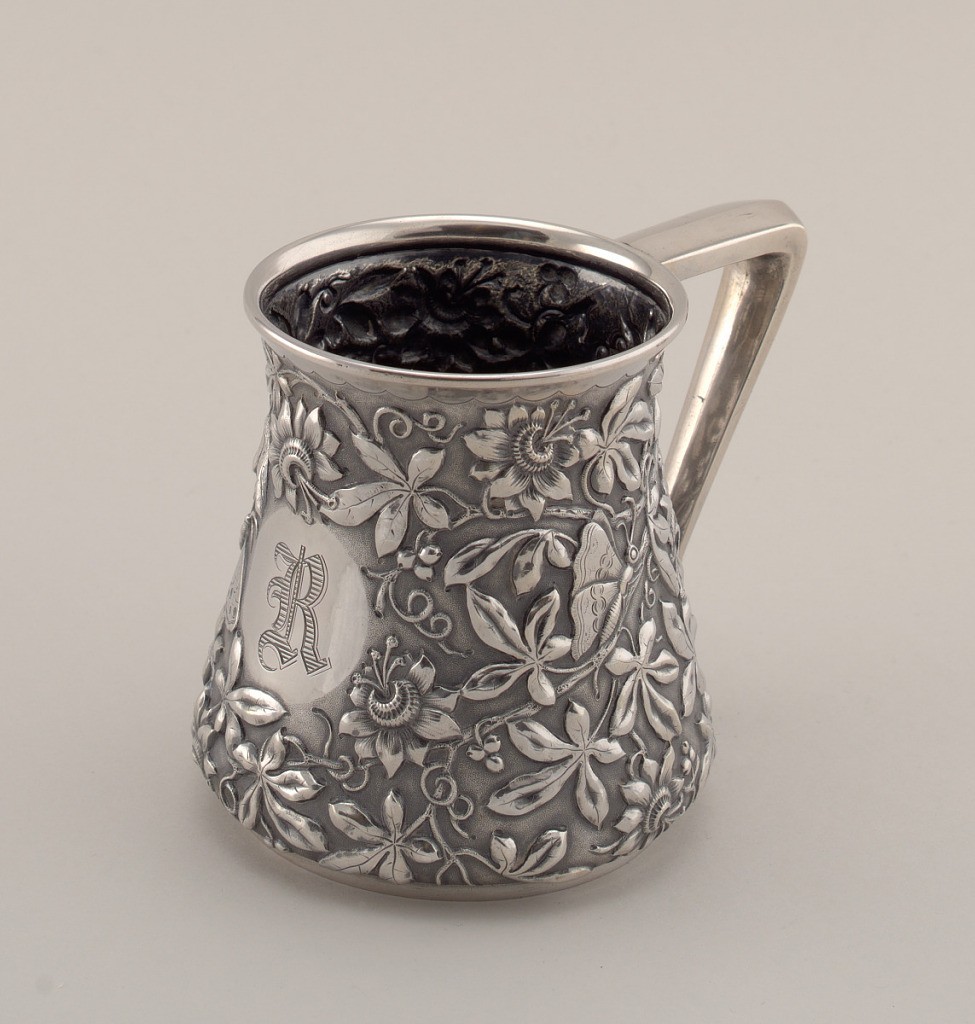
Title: Mug
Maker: Dominick and Haff, New York, New York, 1872 – 1928
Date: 1879
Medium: silver
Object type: mug
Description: Conical shape, slightly flaring rim, and angular handle terminating in leaf scroll.  Whole body, except for circular cartouche with engraved "R", covered with repousse and chased flowers, leaves and butterflies on granular ground.